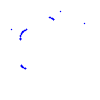
Particle: proton